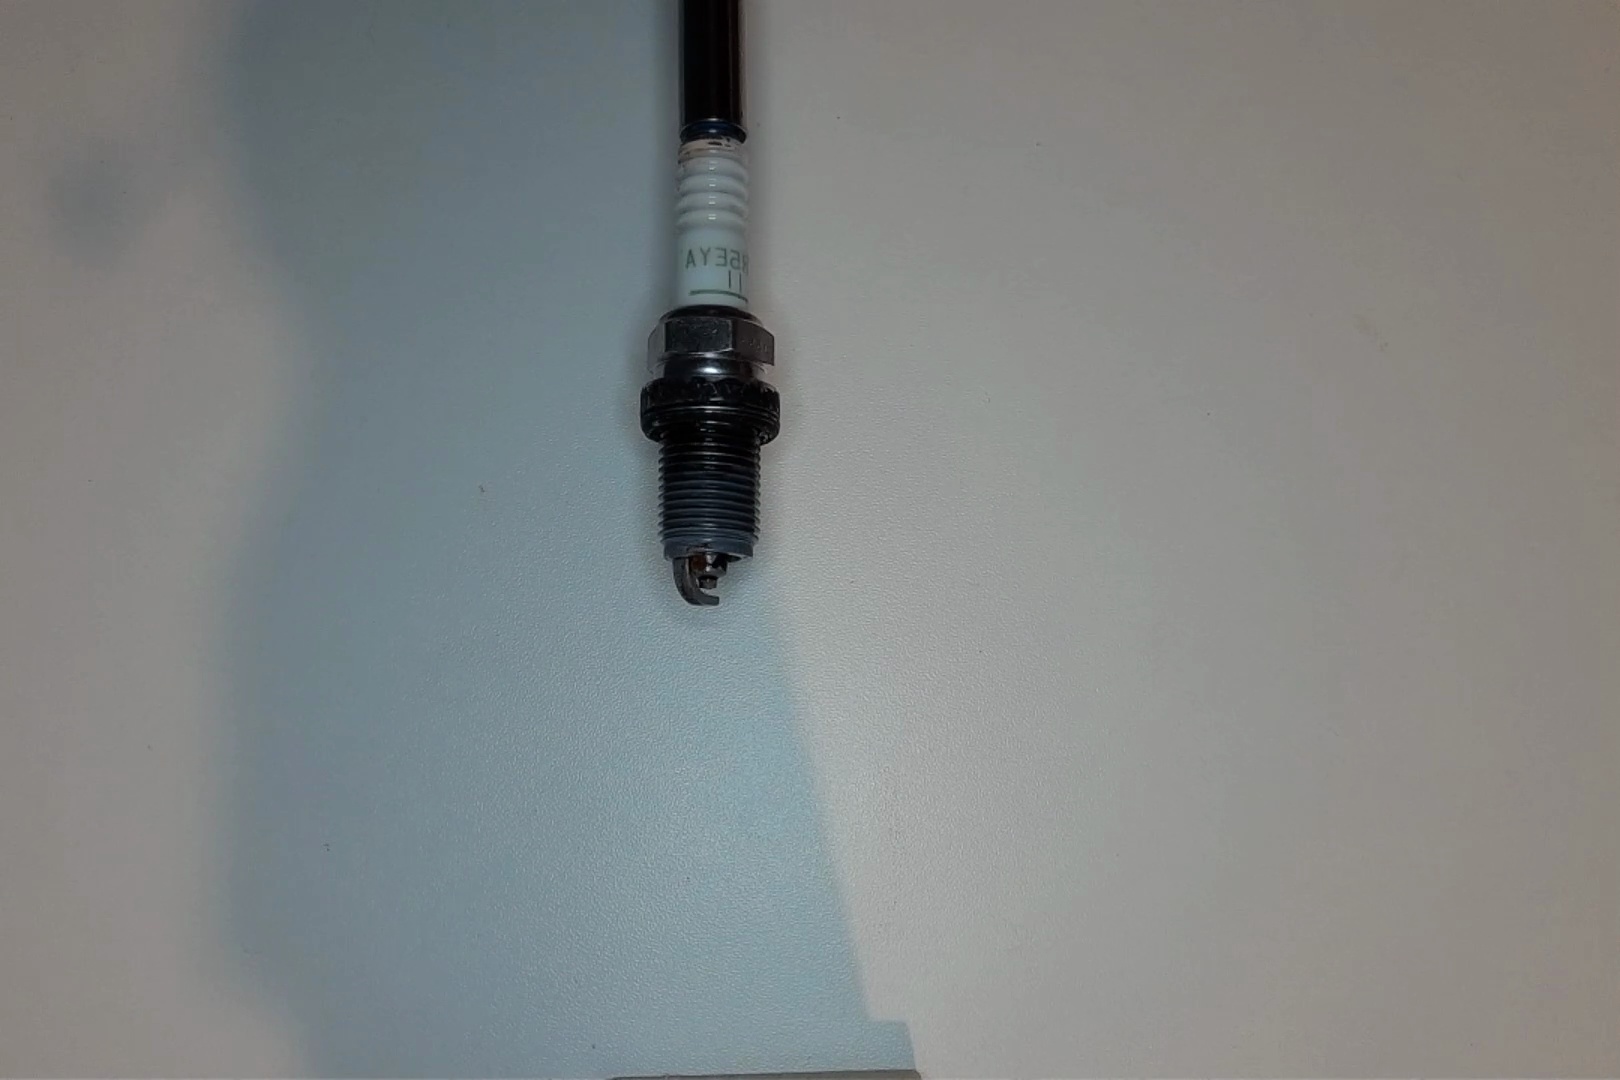
Label: anomaly